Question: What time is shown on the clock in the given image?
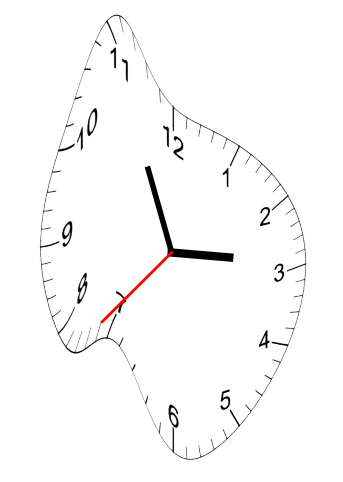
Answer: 02:55:37